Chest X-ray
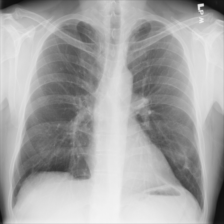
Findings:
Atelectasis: negative
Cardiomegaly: negative
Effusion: negative
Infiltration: negative
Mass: negative
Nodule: negative
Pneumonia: negative
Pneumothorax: negative
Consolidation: negative
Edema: negative
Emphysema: negative
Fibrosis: negative
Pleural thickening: negative
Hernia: negative